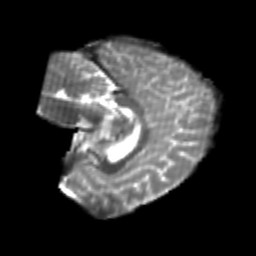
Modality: T2w
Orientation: sagittal
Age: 25
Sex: female
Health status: healthy
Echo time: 0.074 s